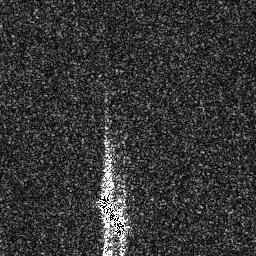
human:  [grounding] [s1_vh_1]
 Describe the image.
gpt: In the satellite image, there is  <ref>1 medium ship </ref> <box>[[35, 75, 49, 92, 0]]</box> located at bottom.